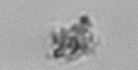
Label: detritus